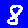
Digit: 8